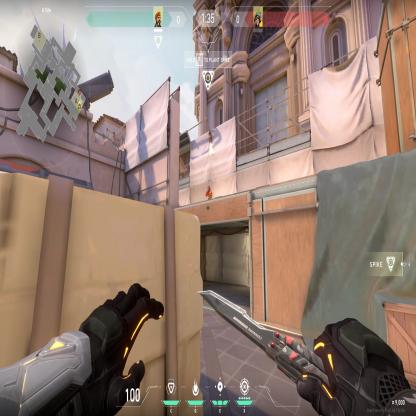
Label: enemy